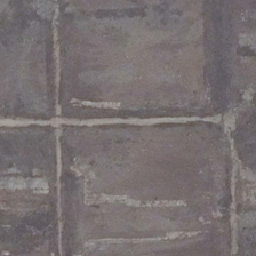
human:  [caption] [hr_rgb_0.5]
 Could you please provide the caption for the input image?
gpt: There is some green vegetation at the bare soil seepage.

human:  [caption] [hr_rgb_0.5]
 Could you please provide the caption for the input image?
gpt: The land was stabilized by the road.

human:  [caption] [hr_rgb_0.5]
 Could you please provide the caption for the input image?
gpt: There is green vegetation on the bare soil.

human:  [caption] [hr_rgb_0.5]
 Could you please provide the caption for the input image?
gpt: The ground was stabilized by a path.

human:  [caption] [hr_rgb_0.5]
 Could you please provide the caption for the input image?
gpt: There is some green vegetation on the bare leaking ground.